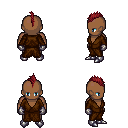
a pixel art fantasy rpg character, male body template, human, dark skin, brown robe, gold greaves, brunette mohawk hairstyle, metal gloves, metal boots, four views (front, back, left, right), 2x2 character sprite sheet, small pixel art, hard edges, no anti-aliasing